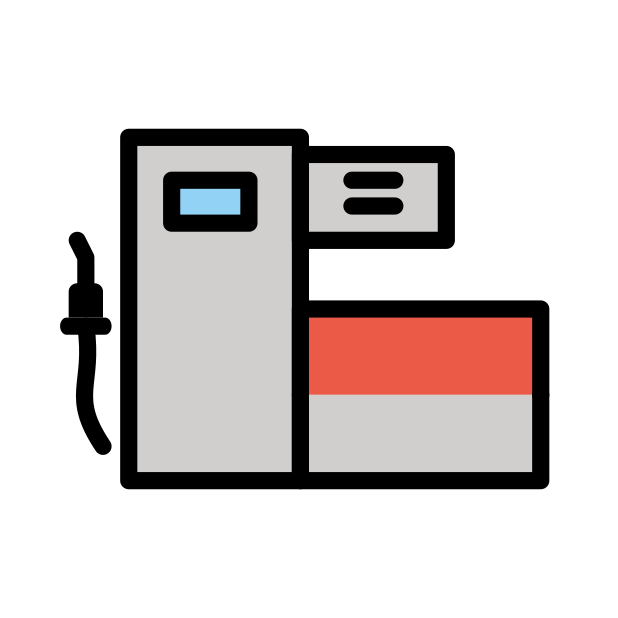
fuel pump